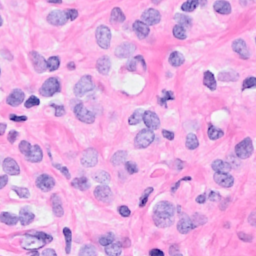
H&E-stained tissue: Breast